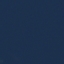
Land use / land cover: SeaLake